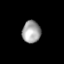
Tissue: lung
Cell type: Epithelial cells
Senescence score: 0.1845
Nuclear area (px): 400
Mean DAPI intensity: 162.565